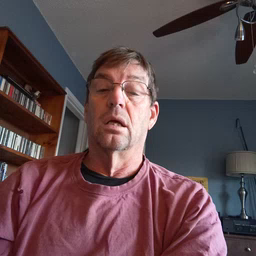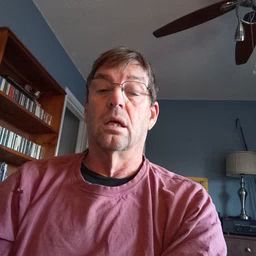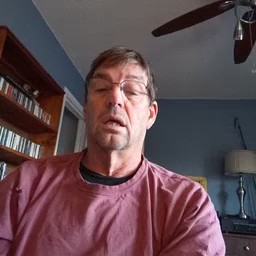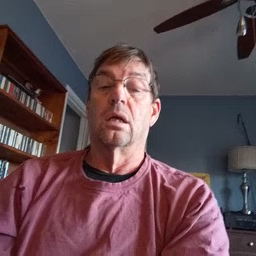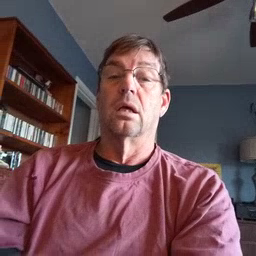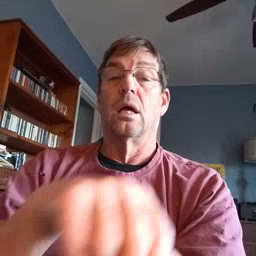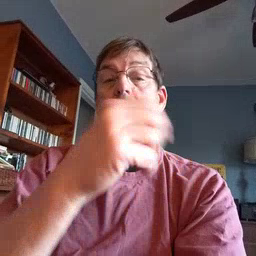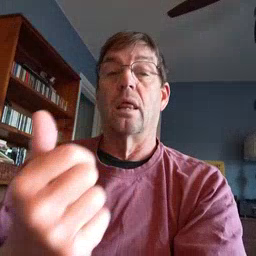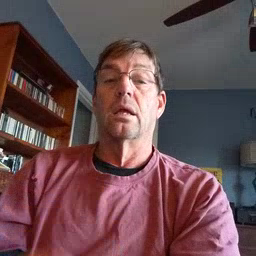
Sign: another